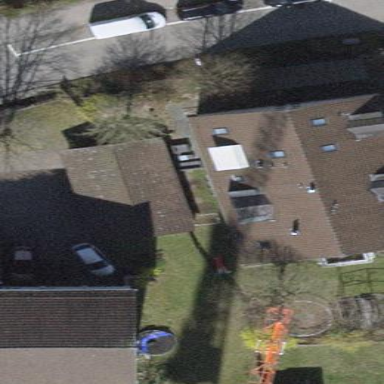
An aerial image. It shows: Garages with gabled roofs made of roof tiles.